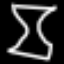
Label: hourglass